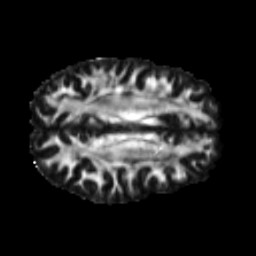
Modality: FA
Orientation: axial
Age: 46
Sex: male
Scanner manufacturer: siemens
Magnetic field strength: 3 T
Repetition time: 5.5 s
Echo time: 0.101 s